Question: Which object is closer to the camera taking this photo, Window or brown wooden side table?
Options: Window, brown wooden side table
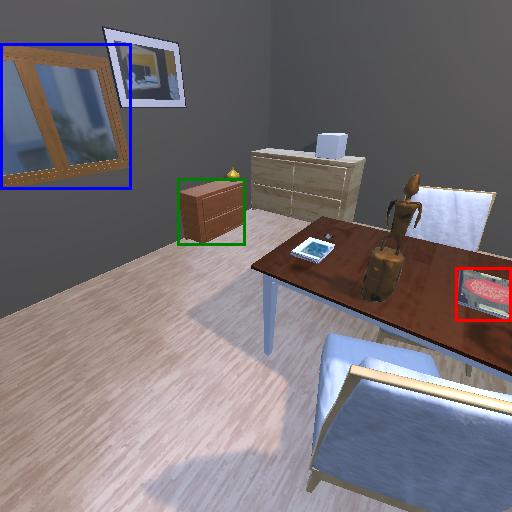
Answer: Window